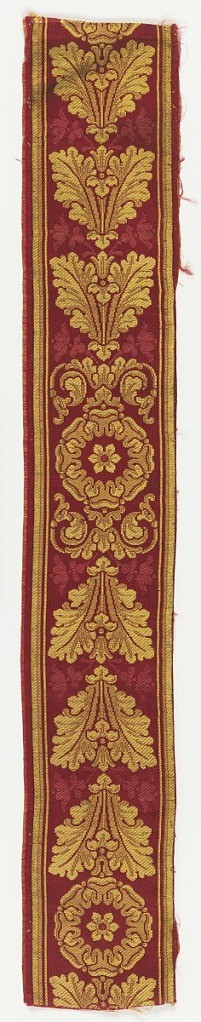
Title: Band
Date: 1800–1825
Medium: silk Technique: satin weave, twill weave
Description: Continuous stripe pattern in yellow, tan and red on red ground showing symmetrical leaf clusters and rosettes in the Empire style.